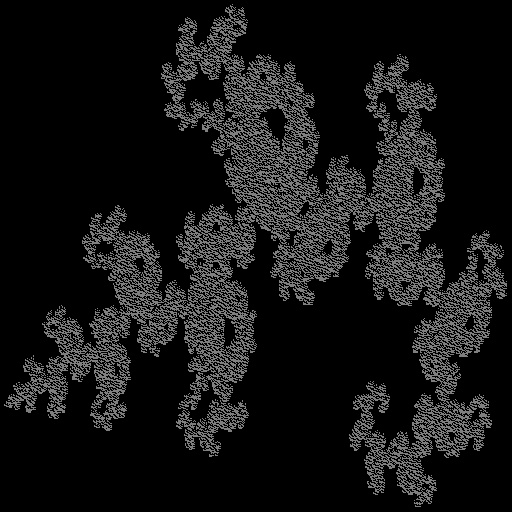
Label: a2